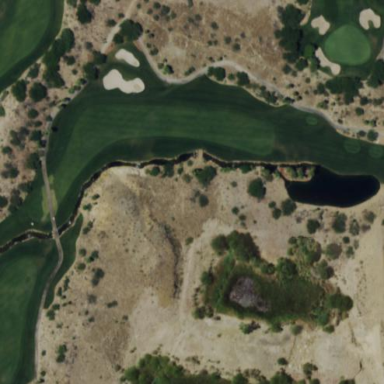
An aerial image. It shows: Area with grass used as rough in golf course.